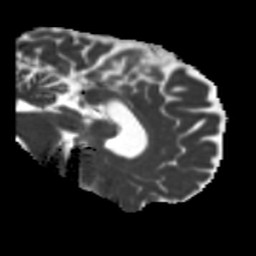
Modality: MD
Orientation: sagittal
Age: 49
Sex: male
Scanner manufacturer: siemens
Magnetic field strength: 3 T
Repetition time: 5.25 s
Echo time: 0.08 s